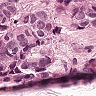
Metastatic tissue present: yes